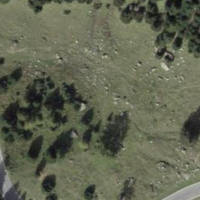
EUNIS habitat code: 26
Species observed at this site:
Hesperia comma
Boloria titania